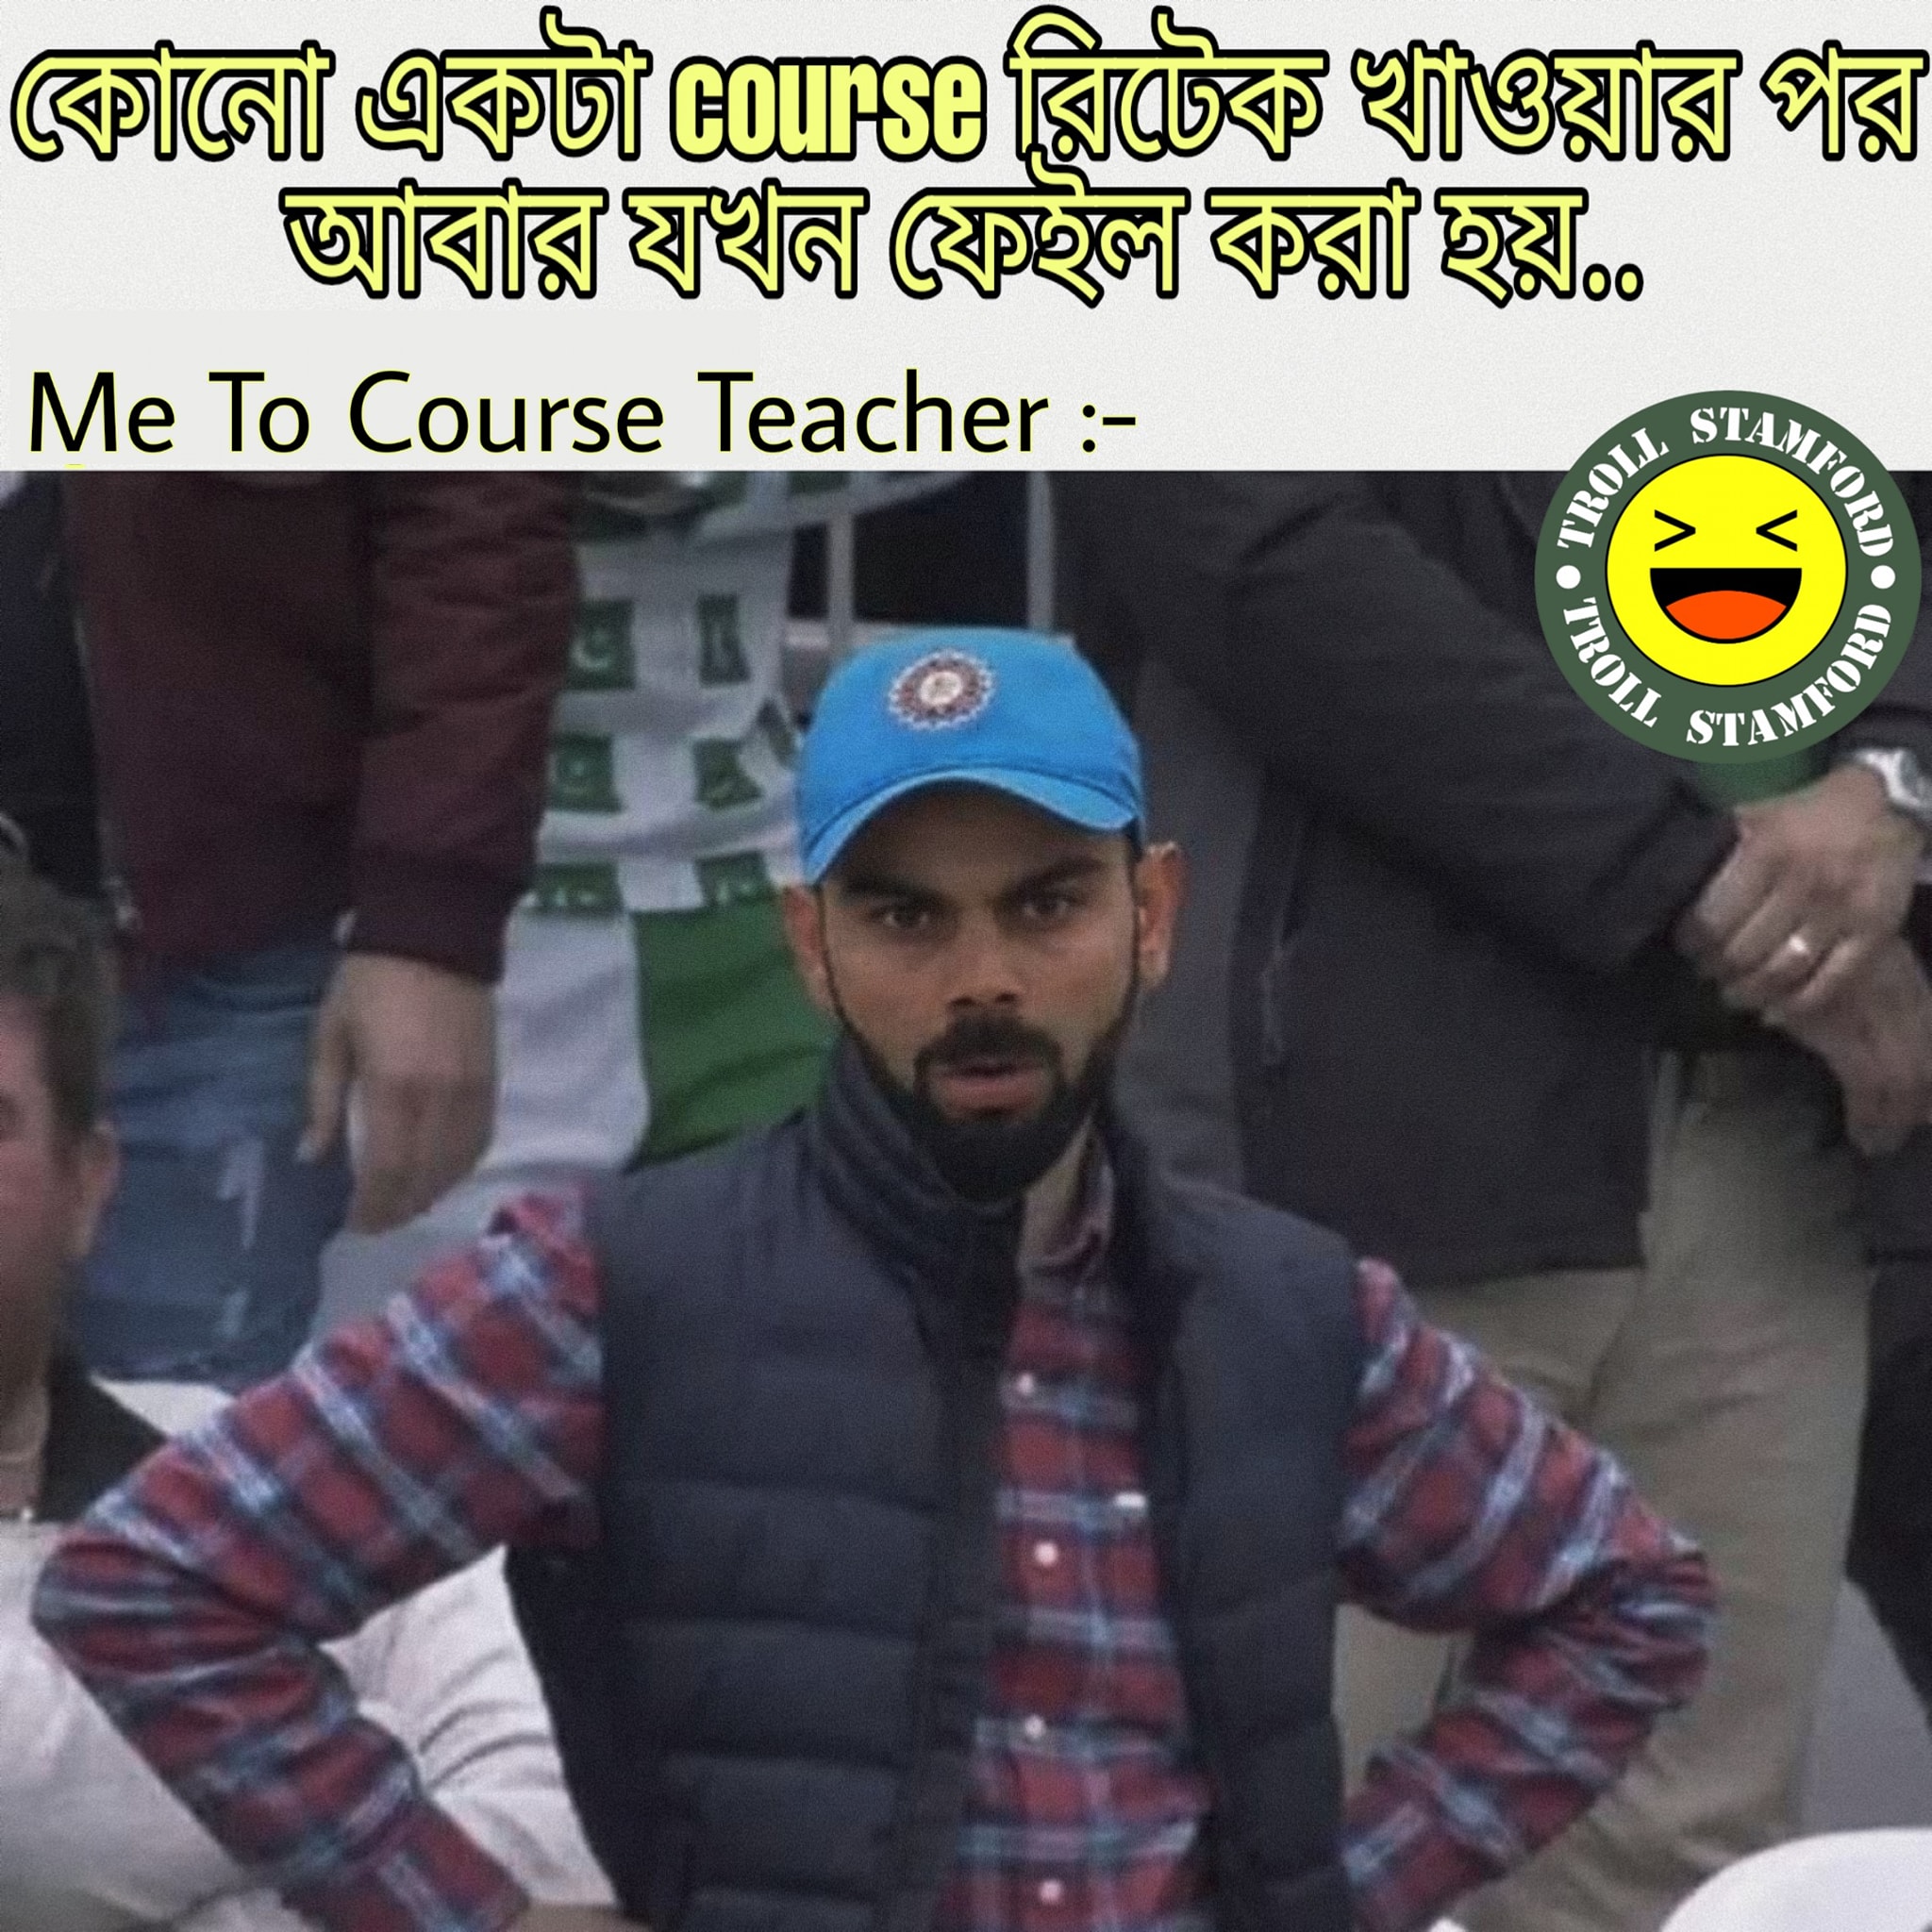
Caption: কোনো একটা course রিটেক খাওয়ার পর আবার যখন ফেইল করা হয়    Me To Course Teacher : -
Label: non-hate